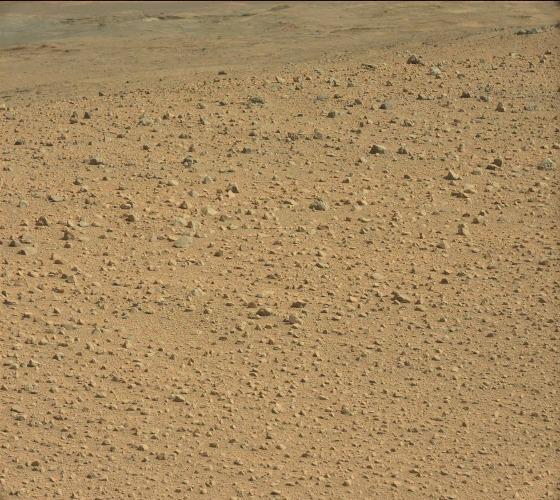
Terrain classes present: Gravel / Sand / Soil, Rock, Sky / Distant Mountains